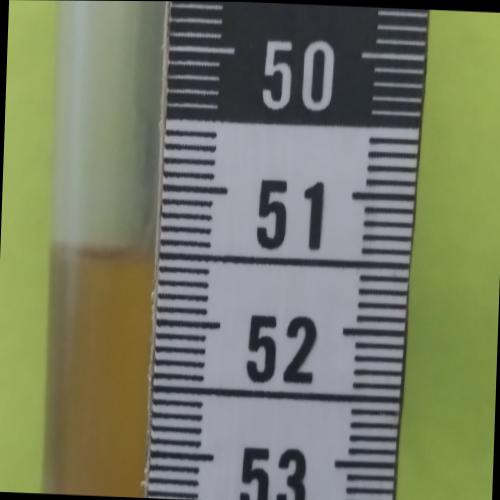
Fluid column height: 51.5 cm